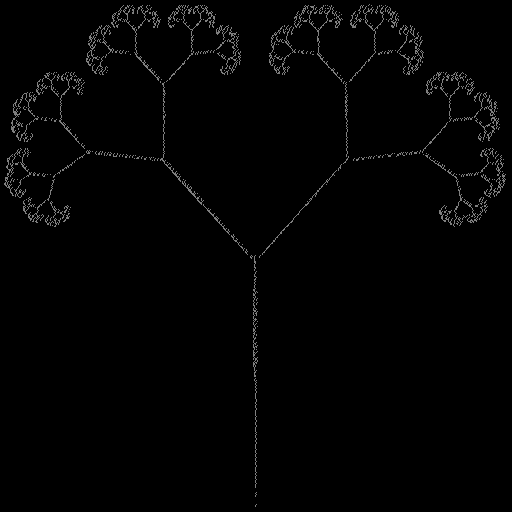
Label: sticks